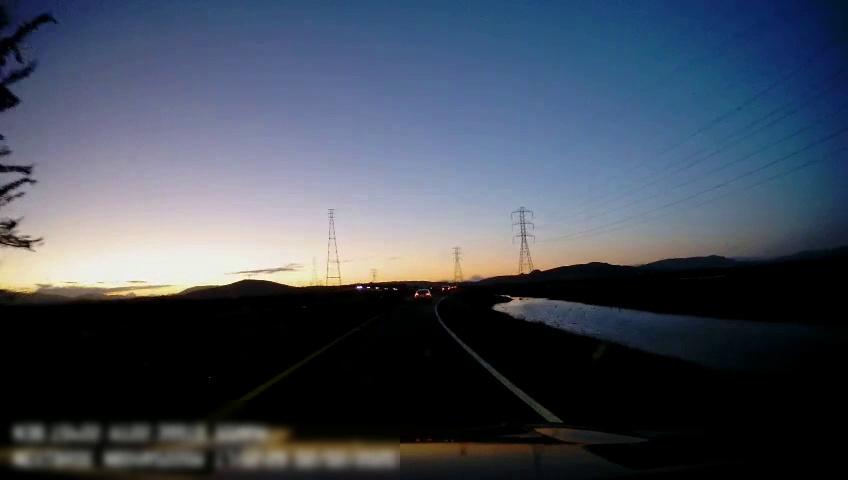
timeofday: Dusk/Dawn/Twilight
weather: Sunny
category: Drivable Space
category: Vehicles | Car
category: Lanes | Current Lane
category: Lanes | Current Lane